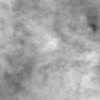
Label: no_change